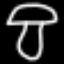
Label: mushroom